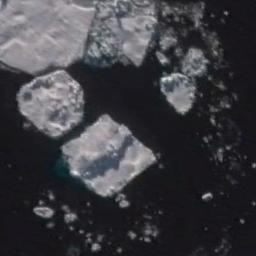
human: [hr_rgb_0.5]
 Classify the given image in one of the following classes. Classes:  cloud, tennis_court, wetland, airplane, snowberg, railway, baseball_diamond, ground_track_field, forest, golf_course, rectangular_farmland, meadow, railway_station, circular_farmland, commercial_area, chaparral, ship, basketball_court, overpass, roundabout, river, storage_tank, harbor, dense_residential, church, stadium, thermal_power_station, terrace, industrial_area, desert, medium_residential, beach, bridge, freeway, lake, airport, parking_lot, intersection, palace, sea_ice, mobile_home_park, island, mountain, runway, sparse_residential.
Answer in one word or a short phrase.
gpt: sea_ice